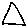
Label: triangle